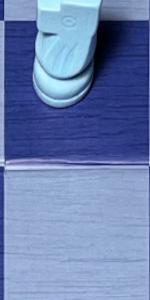
Label: Empty